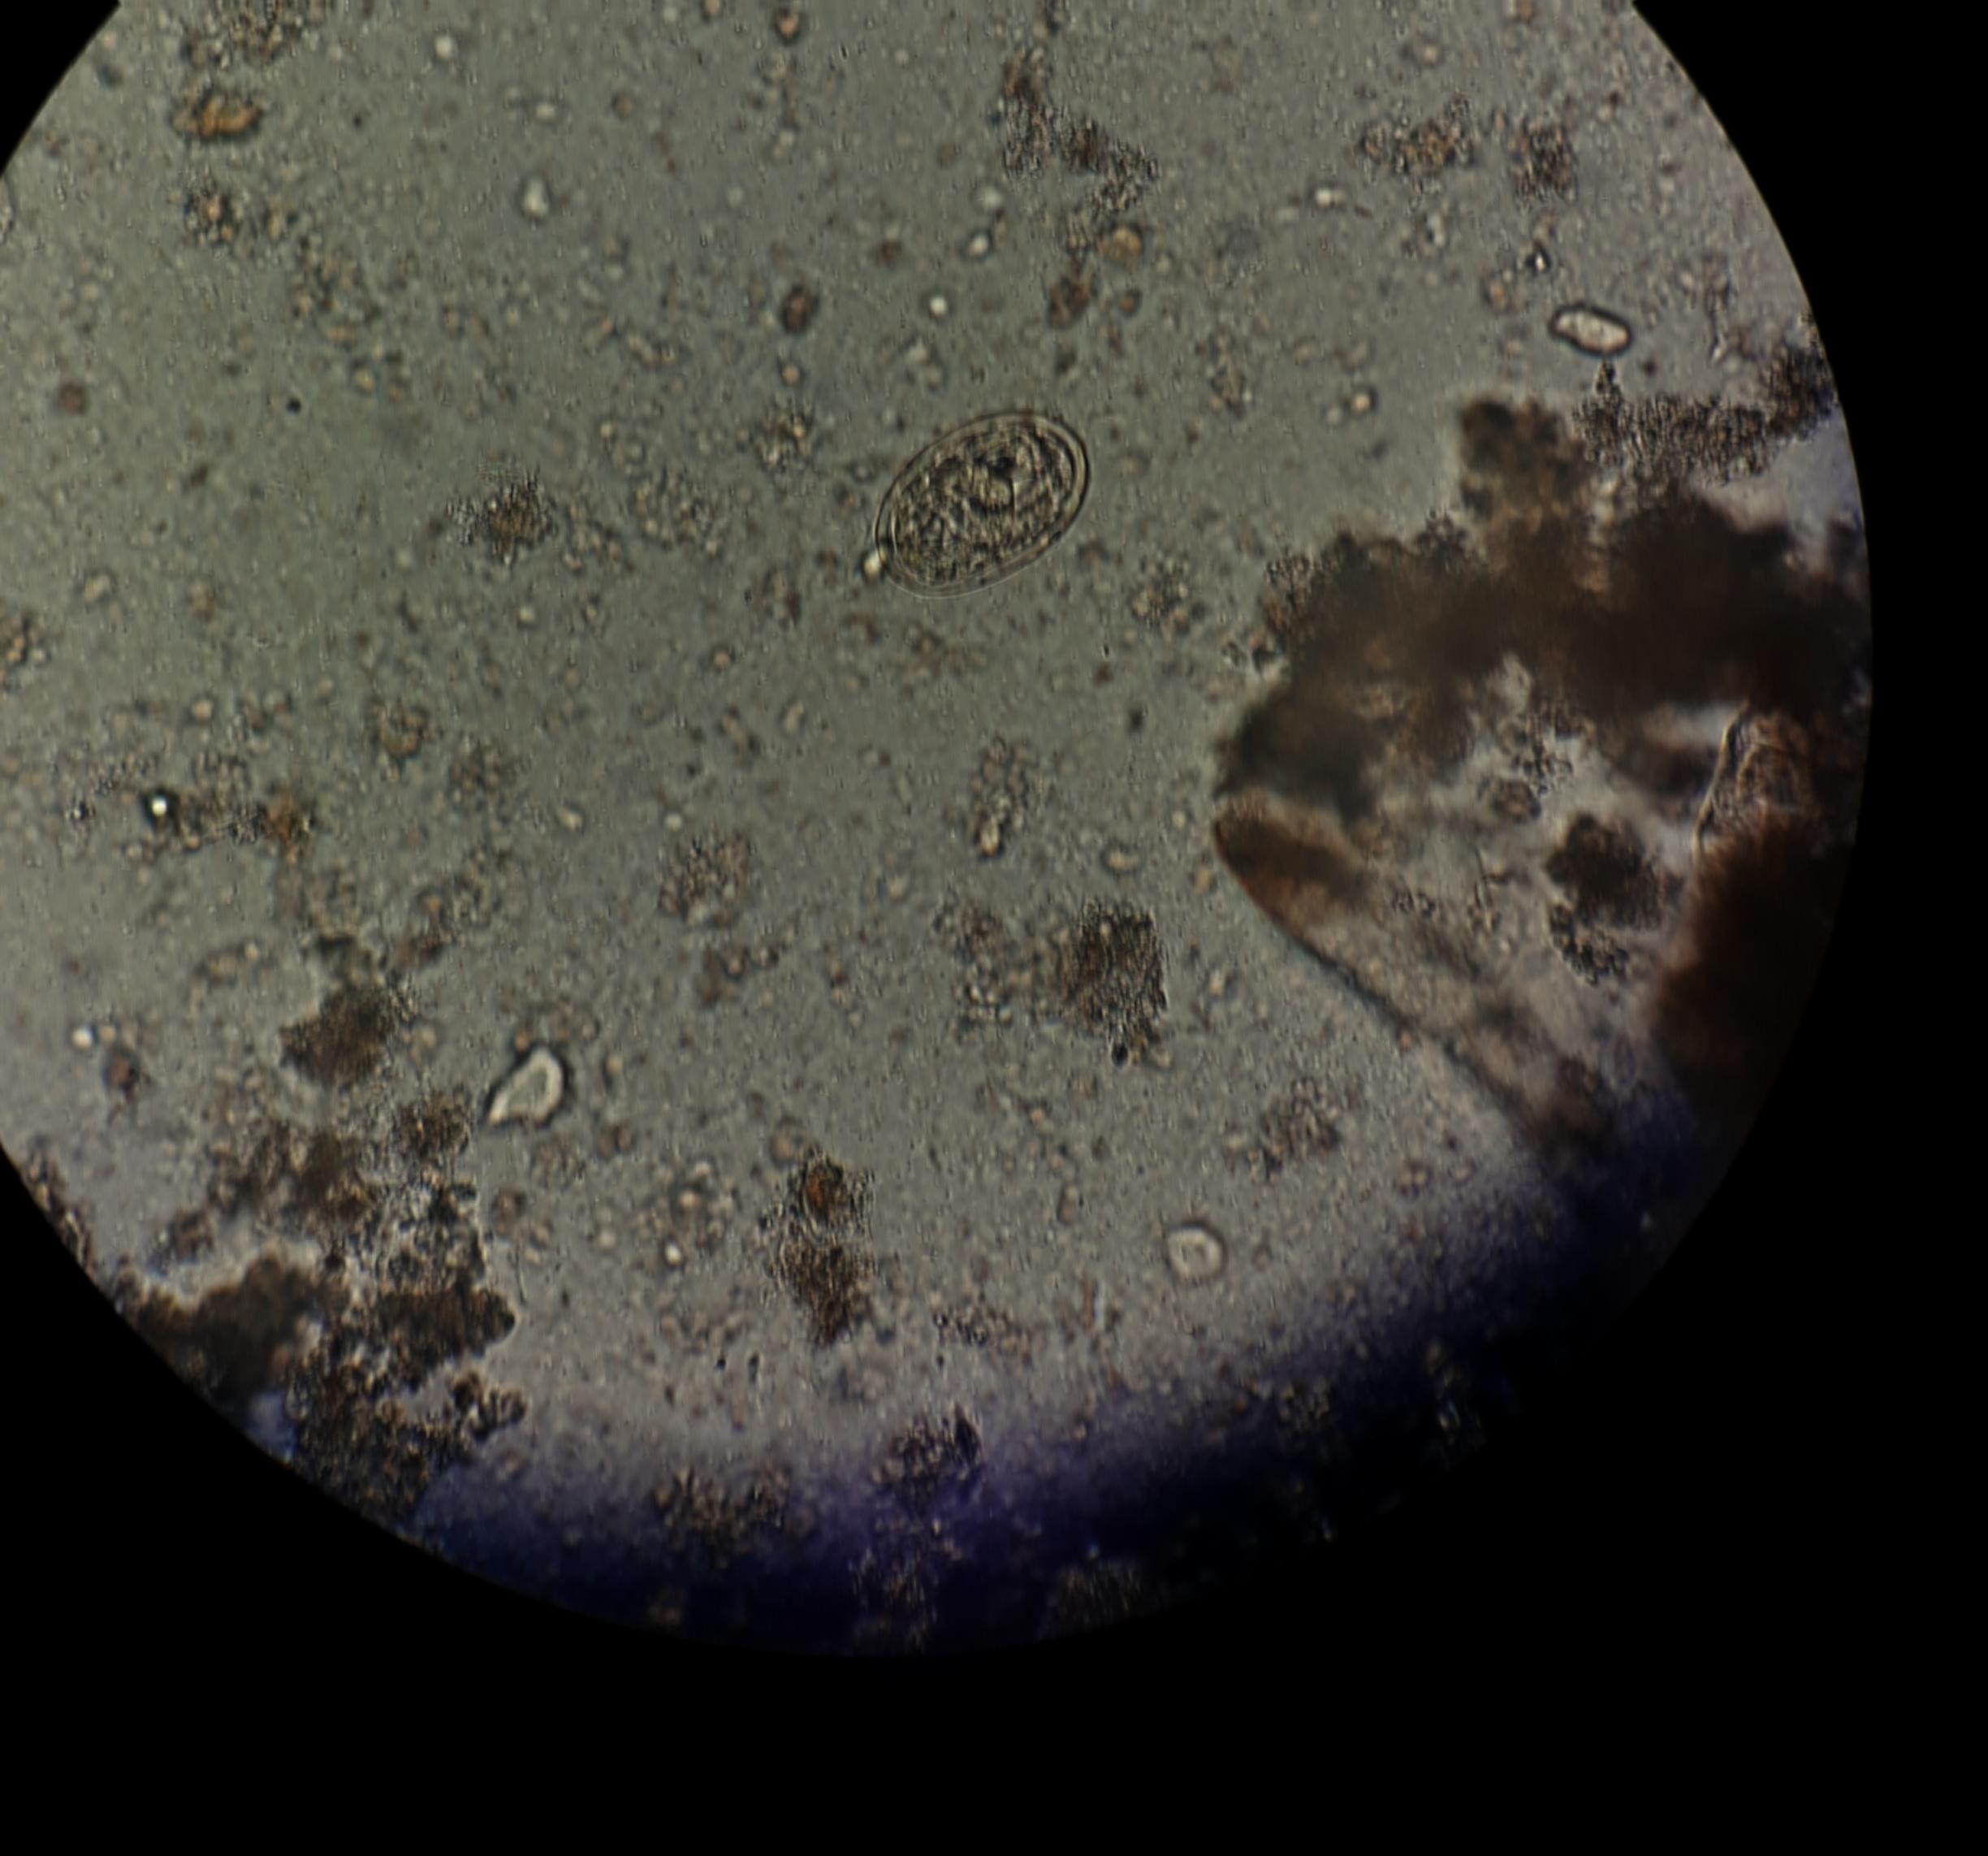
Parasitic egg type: Ascaris lumbricoides